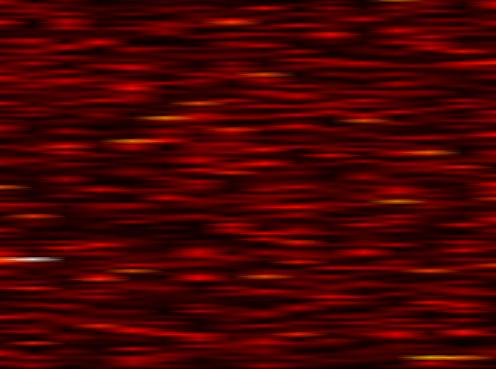
Label: FBMC